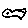
Label: fish